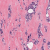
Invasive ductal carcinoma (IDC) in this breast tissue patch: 1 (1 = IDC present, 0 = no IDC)